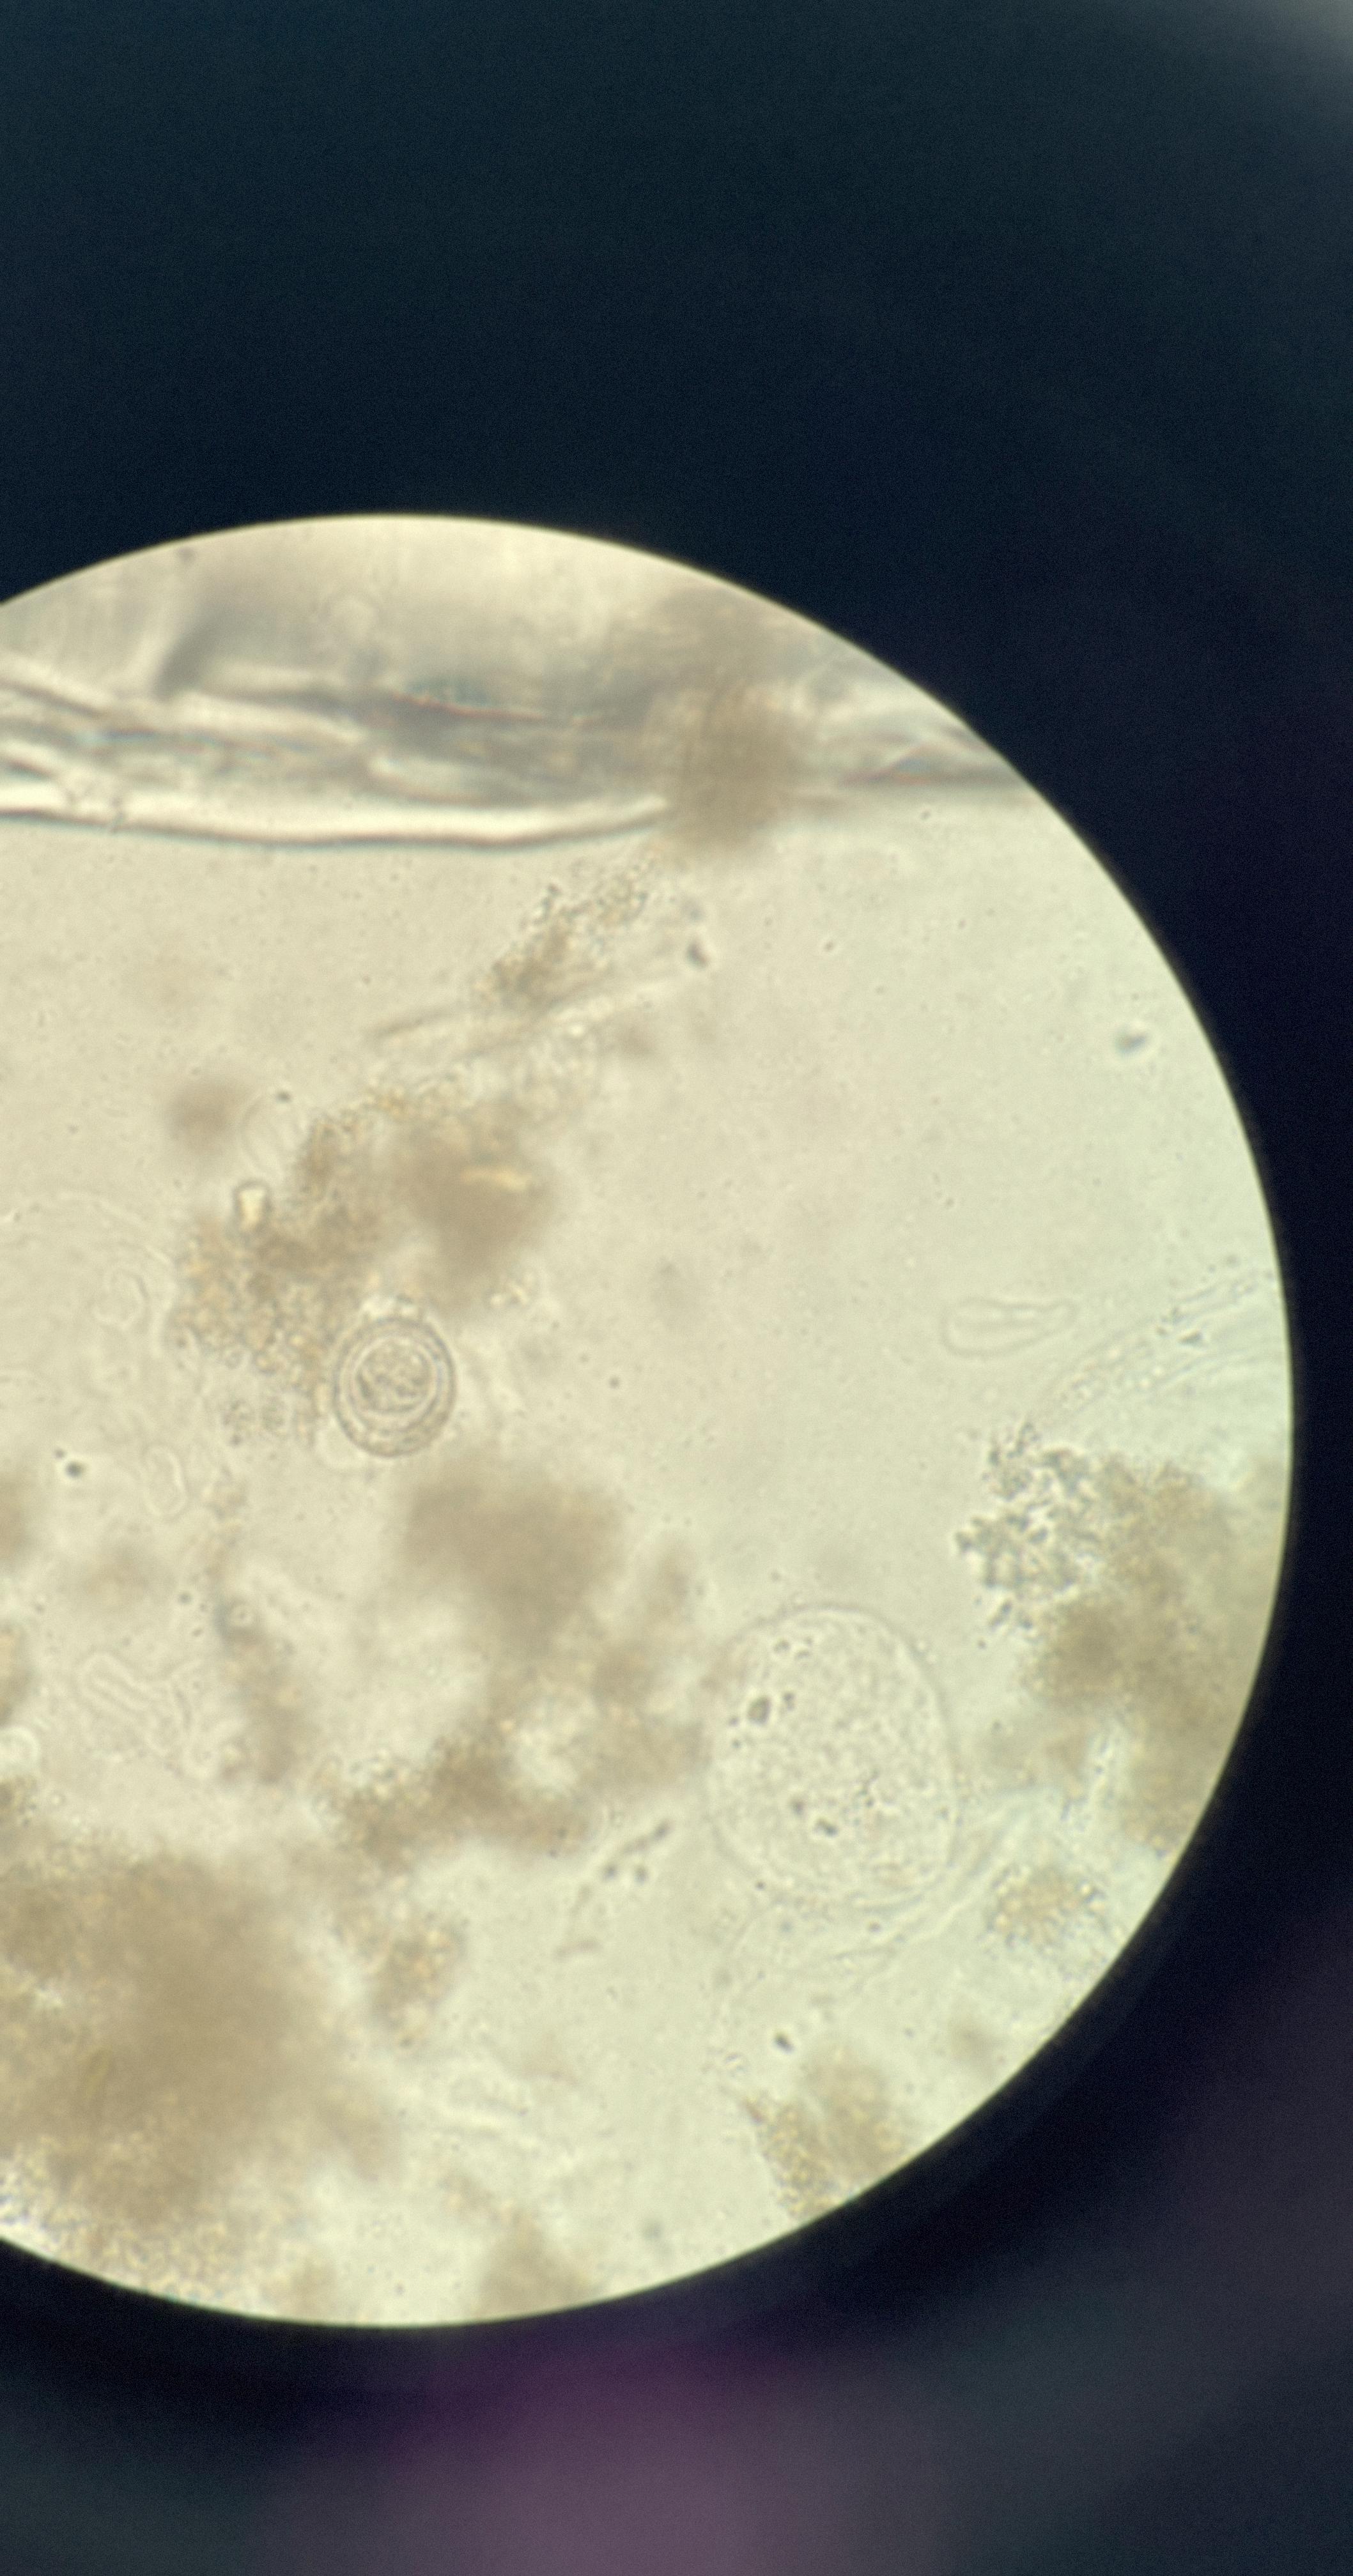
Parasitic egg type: Hymenolepis nana